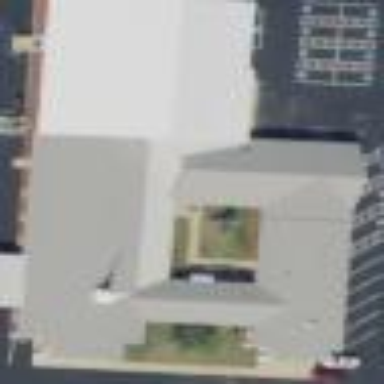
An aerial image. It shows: Building that is place of worship.